Field crop: maize
Growth stage: 2
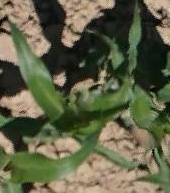
Species: maize